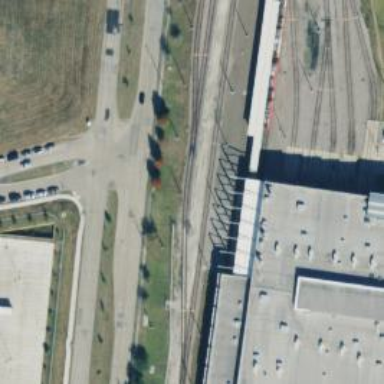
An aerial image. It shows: Light rail yard with electrified contact lines.